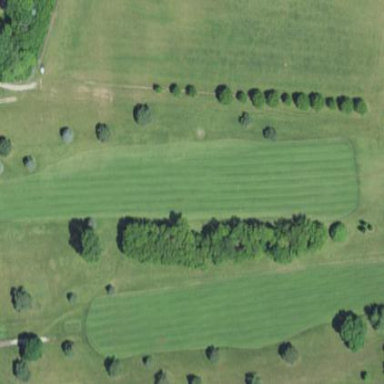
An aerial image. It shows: Grassy pitch designated for golf. It serves as fairway for the sport of golf.